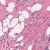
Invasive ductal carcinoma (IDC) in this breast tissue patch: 1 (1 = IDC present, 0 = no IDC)